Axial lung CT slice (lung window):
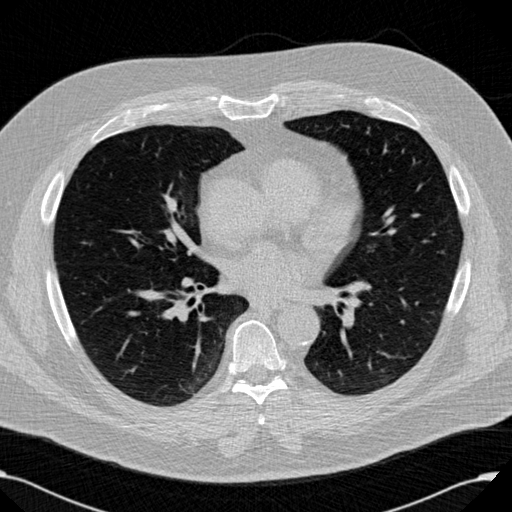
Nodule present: no